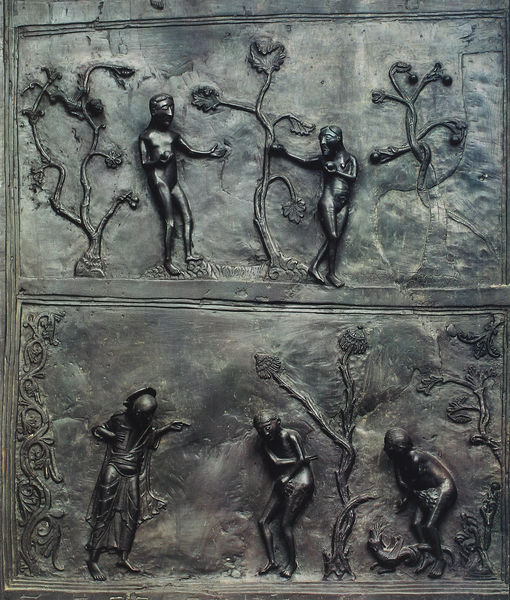
Titel: Bernwardstür im Westportal des Hildesheimer Doms
Standort: Hildesheim, Dom (EU - D - Nds)
Schlagwörter: baum, dunkel, gott, nackt, frauen, schwarz, ornament, silber, gewand, pflanzen, engel, ranken, apfel, relief, äpfel, weib, floral, metall, bronze, nackte, plastik, scham, adam, eva, paradies, eisen, messing, hässlich, schlange, gravur, nymphen, schämen, apfelbaum, vertreibung, szenen, baum der erkenntnis, guß, paradis, halbrelief, adem, paradie, krümmen, messtsing